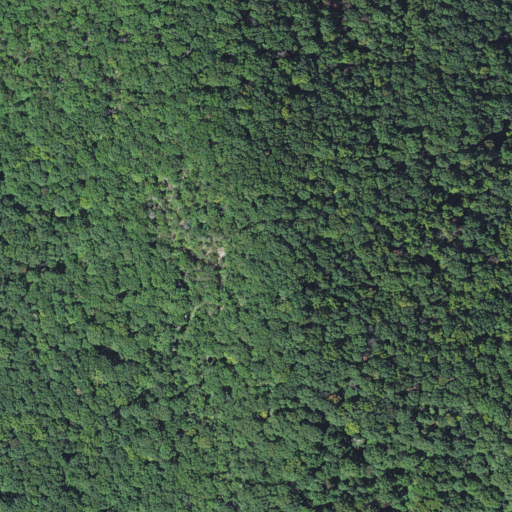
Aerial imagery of mountain in North Carolina named Paynes Knob containing deciduous forest and mixed forest